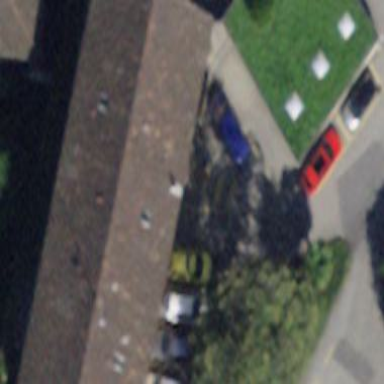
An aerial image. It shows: Office building with gabled roof.